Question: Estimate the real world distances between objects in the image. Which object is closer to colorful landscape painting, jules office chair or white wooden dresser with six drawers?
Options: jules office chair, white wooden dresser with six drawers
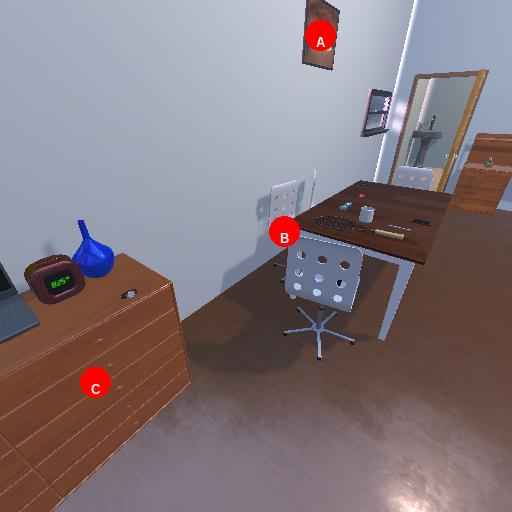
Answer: jules office chair